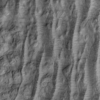
Label: not_dusty